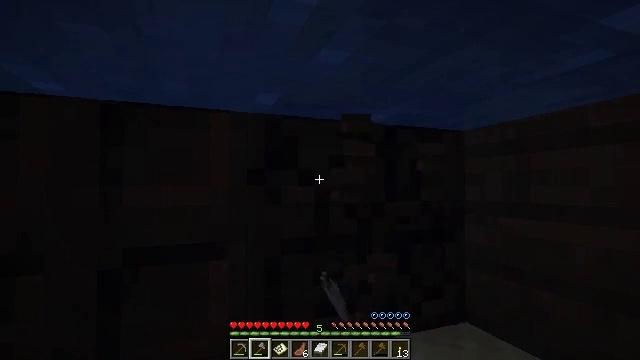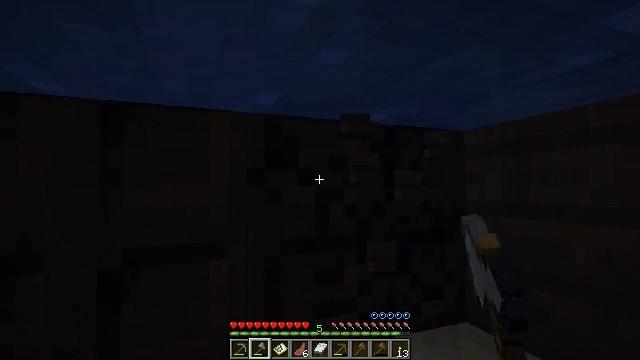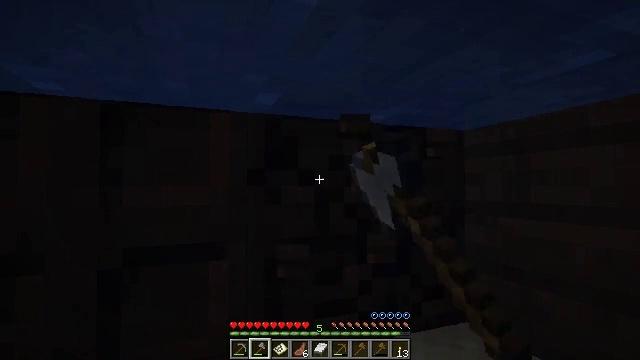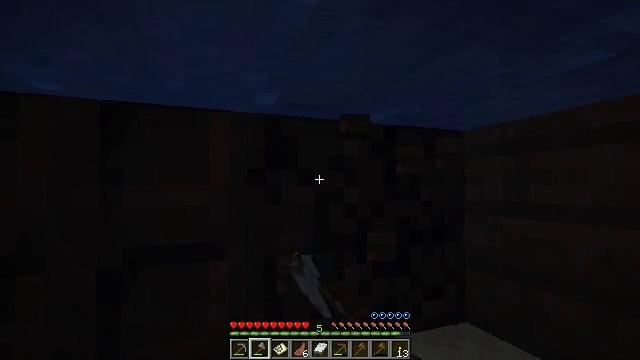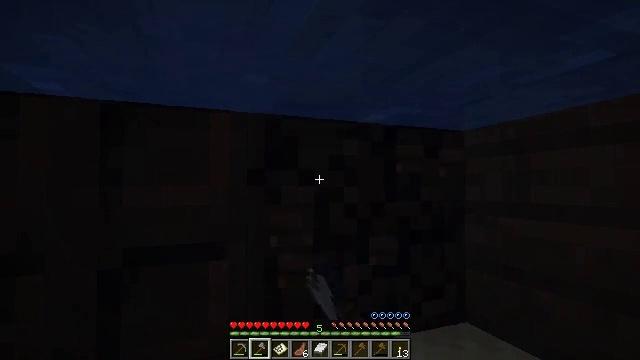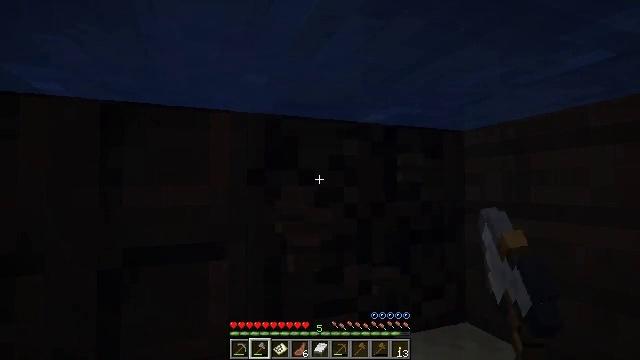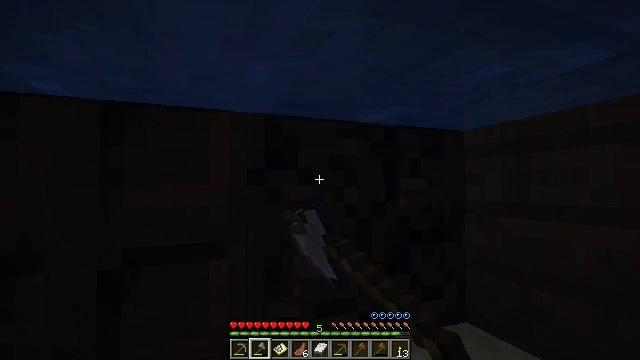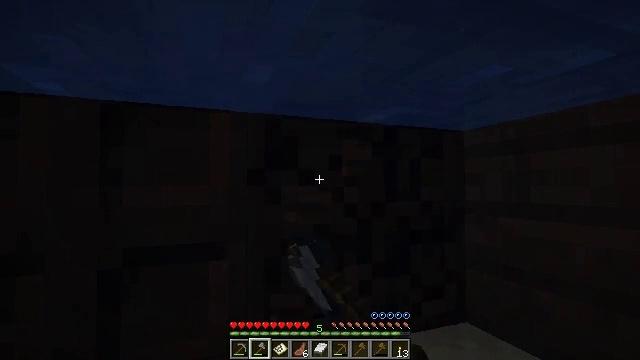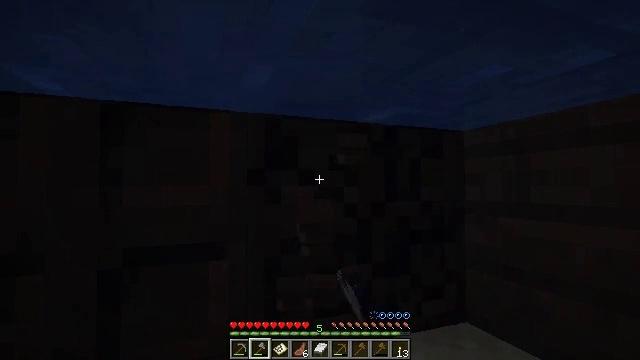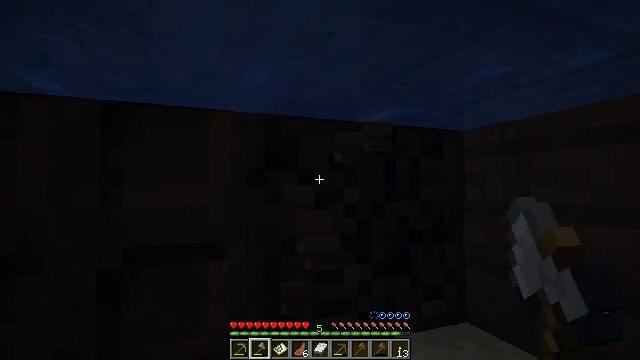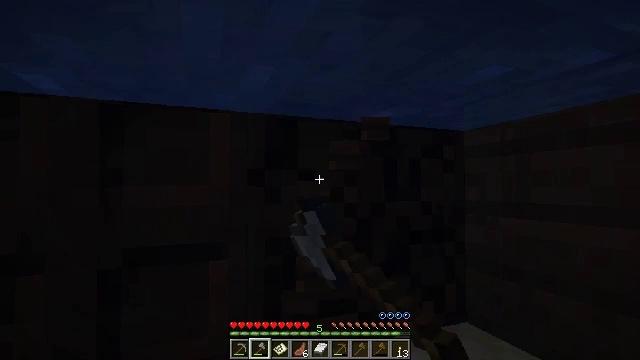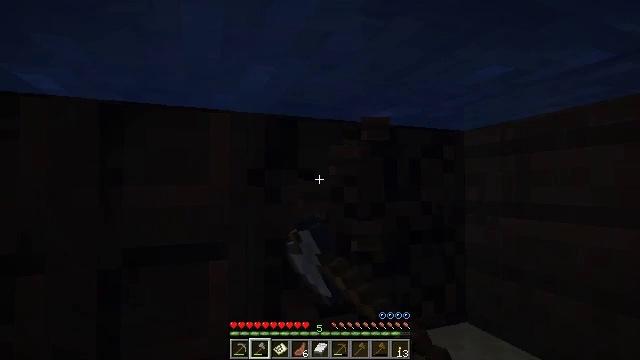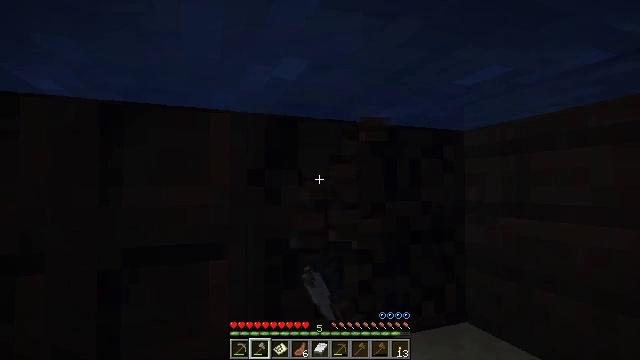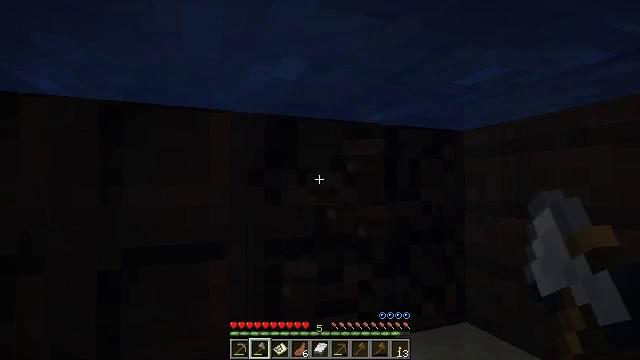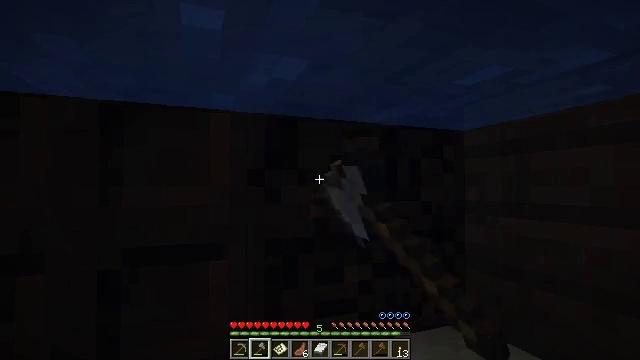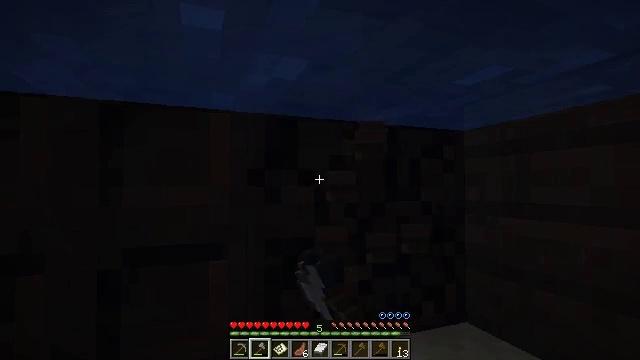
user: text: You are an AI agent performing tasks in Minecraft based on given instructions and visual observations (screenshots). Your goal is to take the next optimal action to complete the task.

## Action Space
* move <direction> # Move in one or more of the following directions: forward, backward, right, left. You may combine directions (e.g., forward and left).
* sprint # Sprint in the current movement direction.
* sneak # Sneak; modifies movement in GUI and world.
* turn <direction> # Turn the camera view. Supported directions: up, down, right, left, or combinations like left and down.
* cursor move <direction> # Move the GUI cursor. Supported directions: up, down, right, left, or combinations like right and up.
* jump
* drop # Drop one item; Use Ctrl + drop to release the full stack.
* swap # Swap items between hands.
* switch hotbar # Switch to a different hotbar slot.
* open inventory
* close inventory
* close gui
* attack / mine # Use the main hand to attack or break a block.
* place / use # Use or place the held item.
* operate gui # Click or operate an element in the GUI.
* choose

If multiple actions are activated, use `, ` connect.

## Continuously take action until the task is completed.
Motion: motion action
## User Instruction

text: Mine the dark oak trapdoor.
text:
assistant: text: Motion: attack / mine
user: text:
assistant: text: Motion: attack / mine
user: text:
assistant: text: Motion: attack / mine
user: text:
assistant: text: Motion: attack / mine
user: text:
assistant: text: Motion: attack / mine
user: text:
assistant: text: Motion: attack / mine
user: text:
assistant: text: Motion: attack / mine
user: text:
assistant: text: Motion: attack / mine
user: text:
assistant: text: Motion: attack / mine
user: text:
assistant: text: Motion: attack / mine
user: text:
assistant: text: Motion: attack / mine
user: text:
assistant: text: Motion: attack / mine
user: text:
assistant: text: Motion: attack / mine
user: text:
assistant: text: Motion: attack / mine
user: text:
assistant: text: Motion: attack / mine
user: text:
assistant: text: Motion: attack / mine
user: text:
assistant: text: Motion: attack / mine
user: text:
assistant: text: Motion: attack / mine
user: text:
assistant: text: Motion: attack / mine
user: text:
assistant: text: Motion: attack / mine
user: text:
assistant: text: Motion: attack / mine
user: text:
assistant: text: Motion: attack / mine
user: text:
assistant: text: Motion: attack / mine
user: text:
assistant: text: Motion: attack / mine
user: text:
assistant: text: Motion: attack / mine
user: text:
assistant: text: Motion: attack / mine